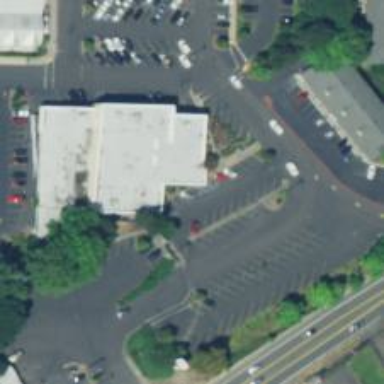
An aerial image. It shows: Parking space is available.